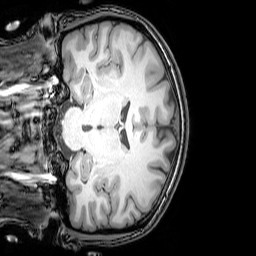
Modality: T1w
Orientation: coronal
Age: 23
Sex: female
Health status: healthy
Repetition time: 0.081 s
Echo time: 0.037 s